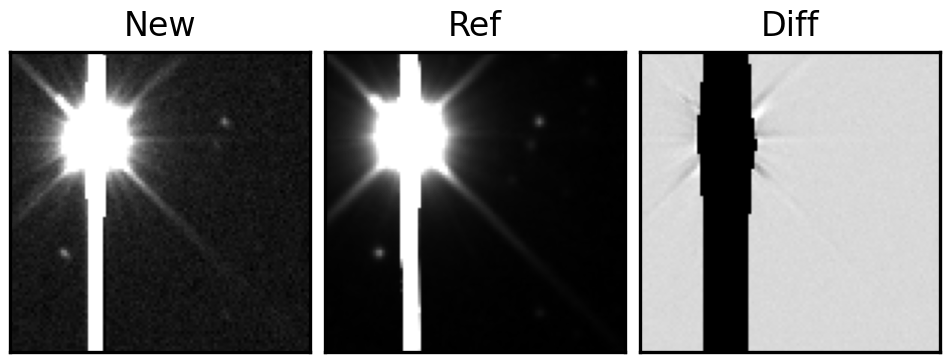
Label: bogus